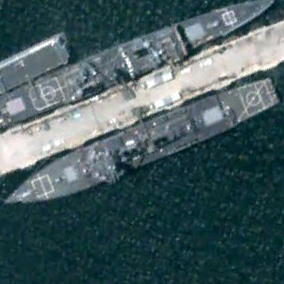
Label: destroyer